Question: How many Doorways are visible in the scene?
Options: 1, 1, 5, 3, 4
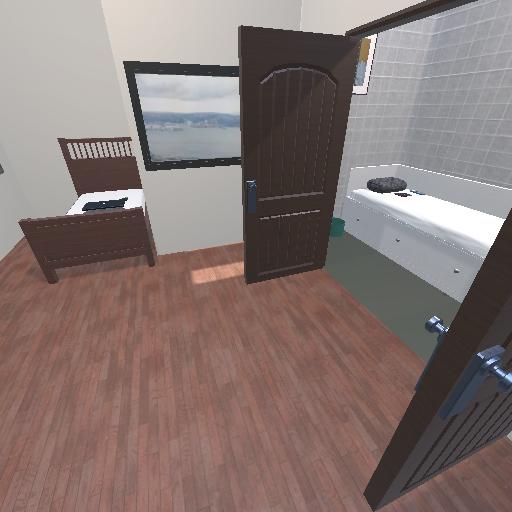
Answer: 1